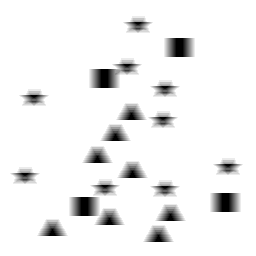
Squares: 4
Triangles: 8
Stars: 9
Total shapes: 21